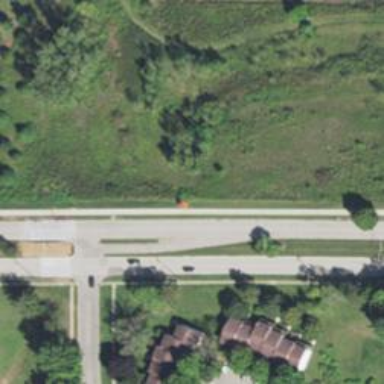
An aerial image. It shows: Secondary link road.